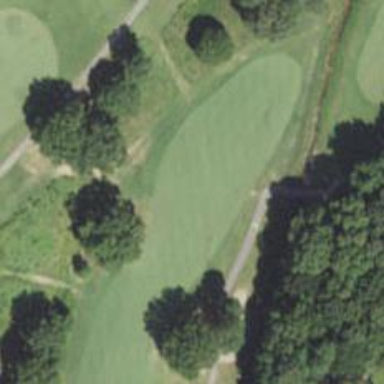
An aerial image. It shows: Golf hole.